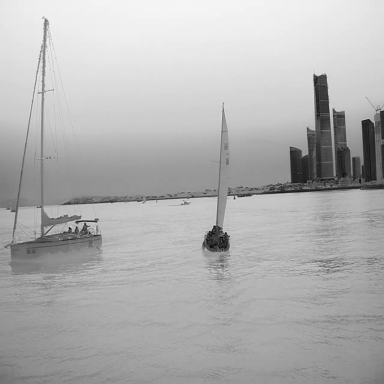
There are four sailboats in the infrared image.